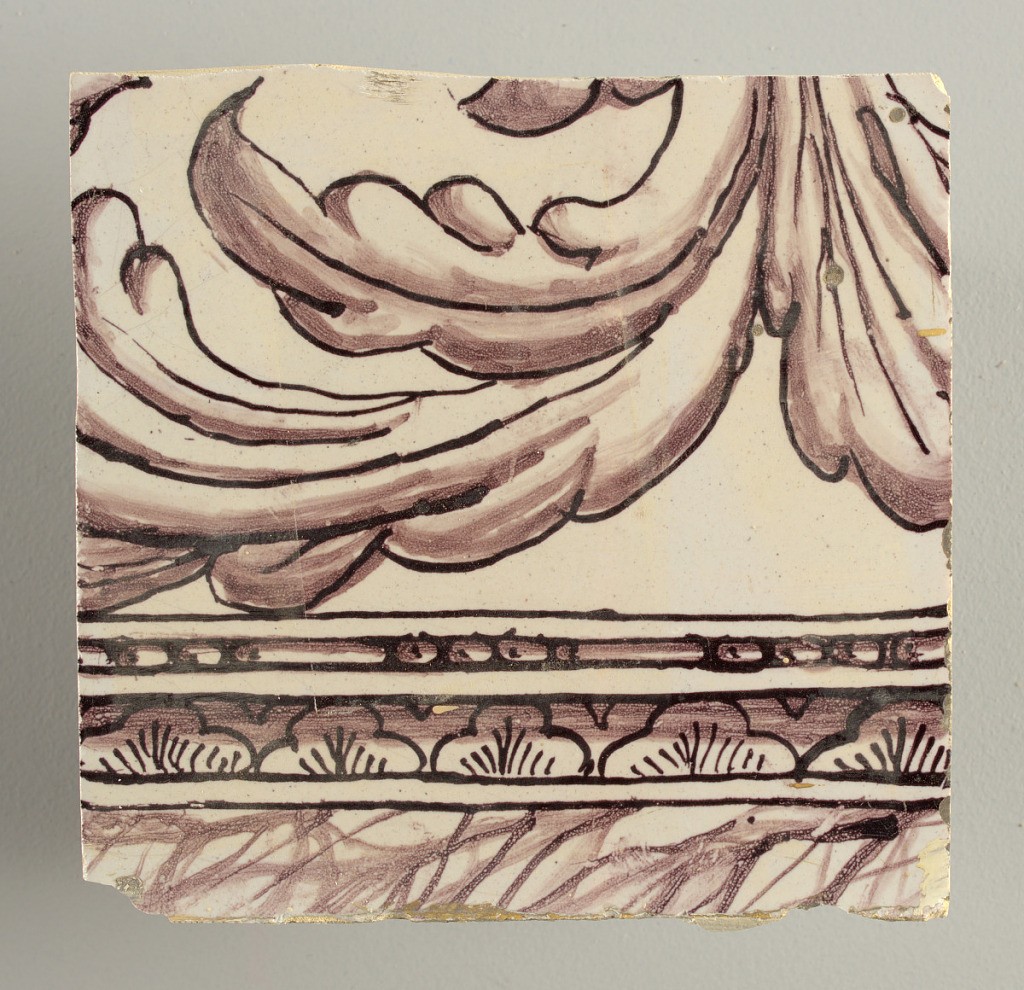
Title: Wall facing
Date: ca. 1725
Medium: tin-glazed earthenware, underglaze
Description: Two vertical rectangles, twenty-three tiles high.  A) Nine tiles wide at top; seven tiles wide at bottom.  B) Ten and one-half tiles wide.

Arabesque design of foliage.  A) with centered figure of Justice under a canopy.  B) with centered urn.